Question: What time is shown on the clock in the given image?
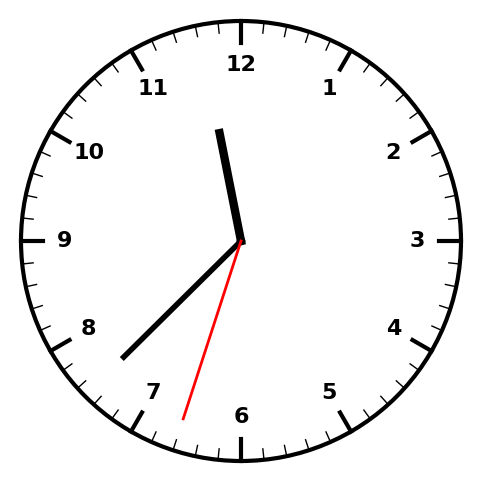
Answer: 11:37:33